Question: I'm working on a menu you can arrange by dragging and dropping menu items on top of eachother. Dropping an item ontop of another should create a submenu and when dropping it on the left/right/top/bottom it should place it accordingly.
To "detect" which direction the menu should be placed, I was thinking of adding overlays to the menu item like so (pardon my painting skills):

The red boxes are the overlay divs I want to add.
My question is: is this the right way to do? Or would a javascript solution with some sort of mouse coordinates in relation to the menu be better? What method would you use (can be any, not just the two I pointed out)?
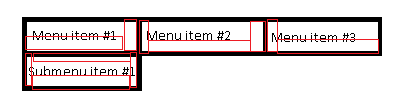
Answer: You can use the library JQuery UI to <URL>.
If the item is located exactly above the other, you need to add it to the item.